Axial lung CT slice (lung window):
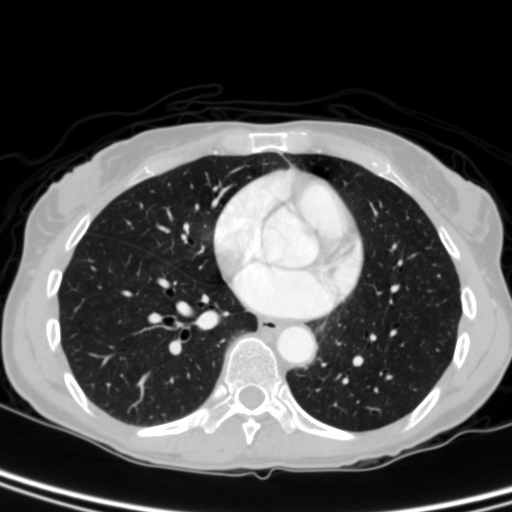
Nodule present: no